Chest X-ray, PA view. Patient: 18 years old, sex F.
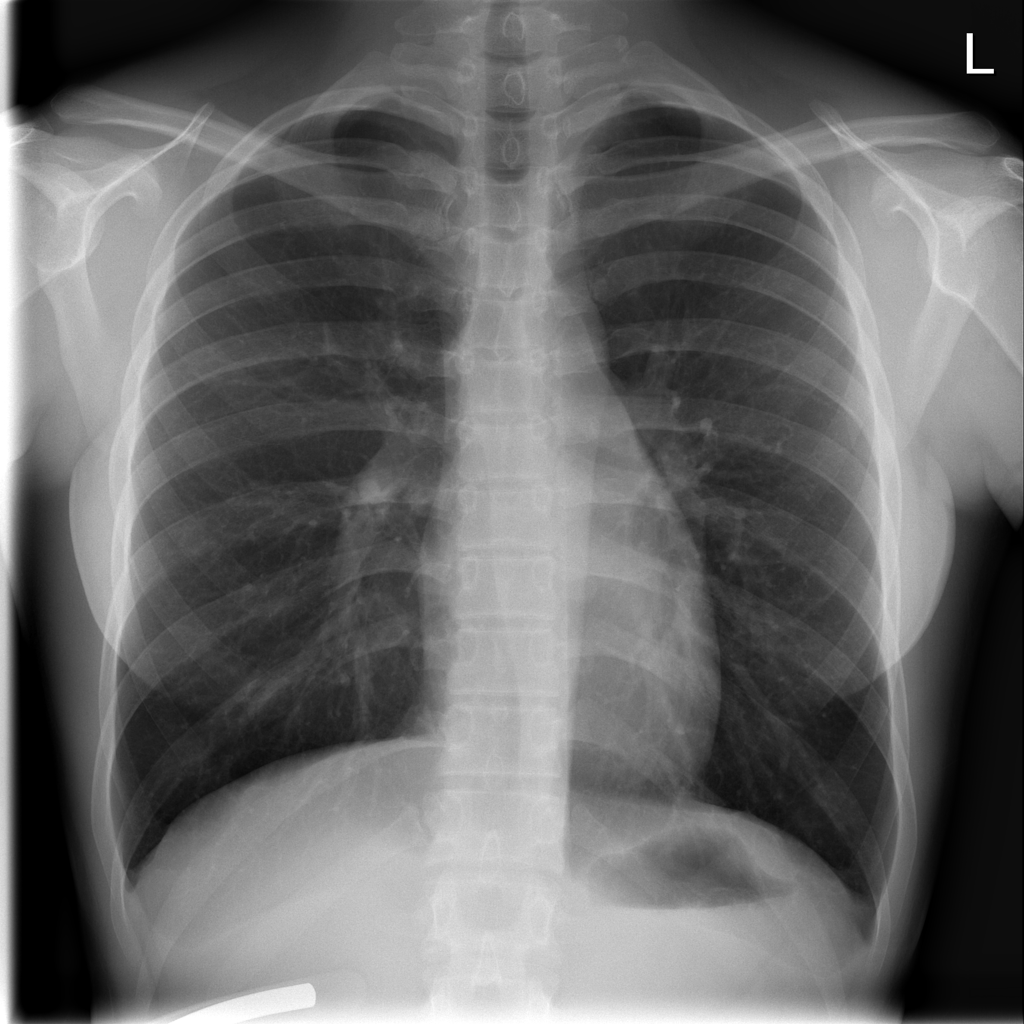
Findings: No Finding